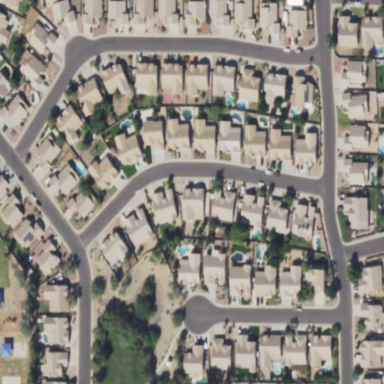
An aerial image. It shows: Residential area composed of single-family homes.